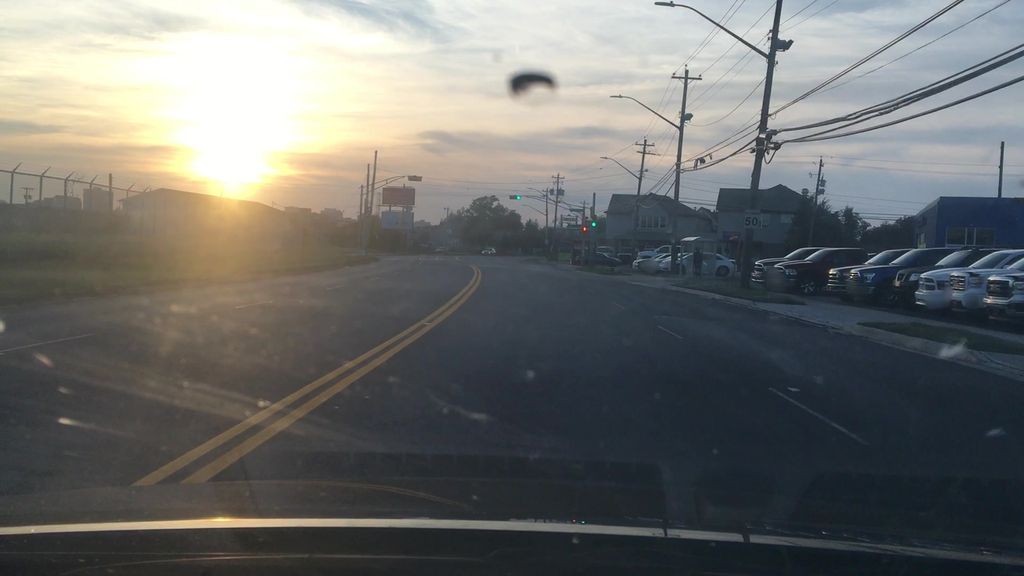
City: halifax